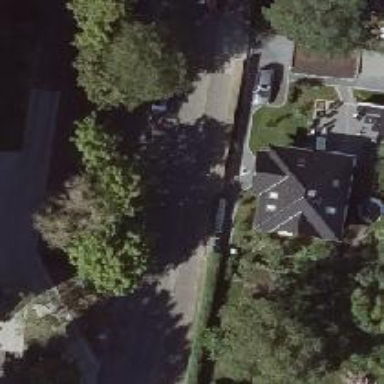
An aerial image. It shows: Residential road with asphalt surface.